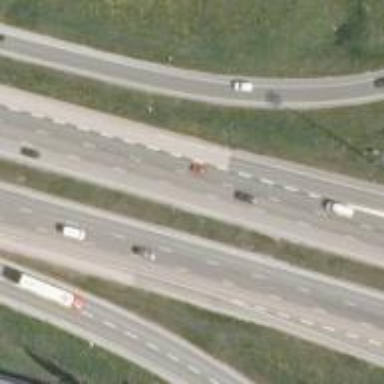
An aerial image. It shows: Asphalt road classified as trunk highway.